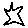
Label: star